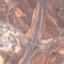
Land use / land cover class: Highway